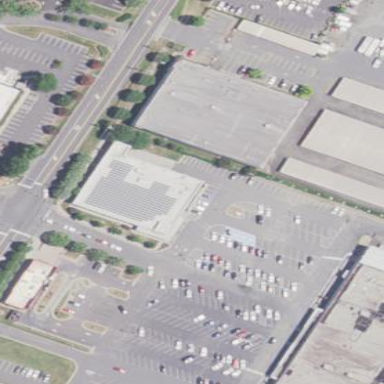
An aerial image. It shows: Supermarket building.